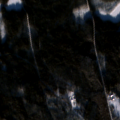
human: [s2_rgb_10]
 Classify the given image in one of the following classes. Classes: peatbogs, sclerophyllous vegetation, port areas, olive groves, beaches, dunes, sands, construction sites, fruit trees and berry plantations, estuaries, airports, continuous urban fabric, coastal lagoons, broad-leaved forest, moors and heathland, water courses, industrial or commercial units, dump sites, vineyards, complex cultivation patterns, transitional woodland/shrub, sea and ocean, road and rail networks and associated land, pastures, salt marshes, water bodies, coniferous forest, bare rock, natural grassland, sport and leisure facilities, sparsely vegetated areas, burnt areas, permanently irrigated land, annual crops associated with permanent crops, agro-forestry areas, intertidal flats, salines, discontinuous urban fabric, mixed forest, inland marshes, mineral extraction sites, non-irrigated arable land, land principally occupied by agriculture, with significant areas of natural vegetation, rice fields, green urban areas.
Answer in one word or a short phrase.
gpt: coniferous forest, mixed forest